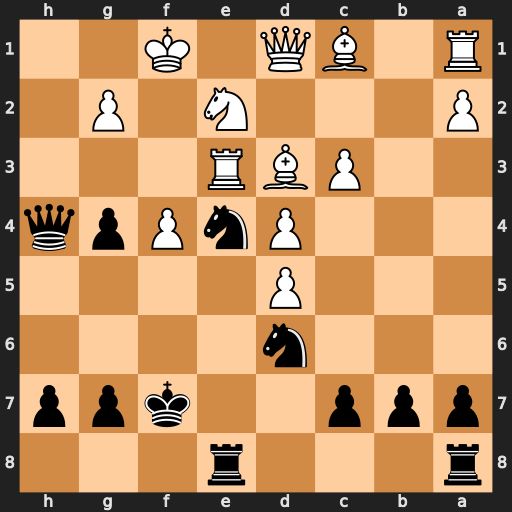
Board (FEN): r3r3/ppp2kpp/3n4/3P4/3PnPpq/2PBR3/P3N1P1/R1BQ1K2
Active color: b
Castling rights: -
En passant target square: -
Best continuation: Qf2#